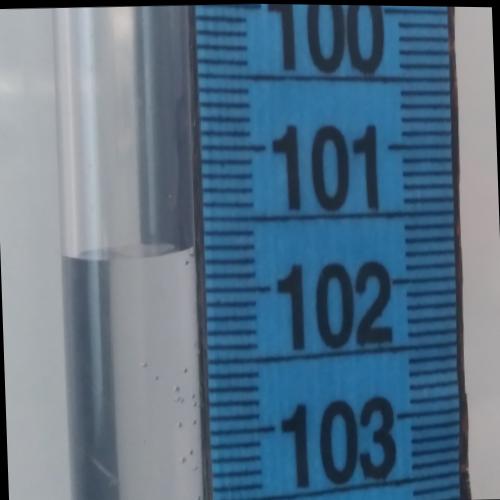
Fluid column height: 101.7 cm